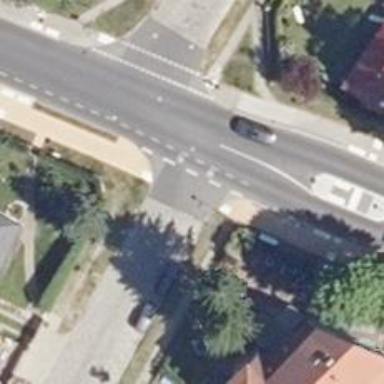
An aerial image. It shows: Road with "give way" sign.